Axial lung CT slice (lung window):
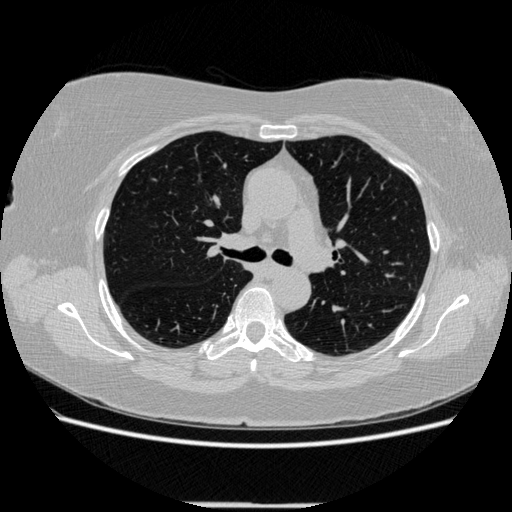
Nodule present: no